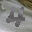
Label: 4